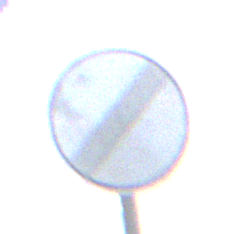
Verkehrszeichen: EndeSaemtlicherBegrenzungen
Umgebung: Outdoor, Urban
Tageszeit: SunriseSunset
Wetter: PartlyCloudy
Licht: Natural
Jahreszeit: NotSpecified
Kontrast: MediumContrast